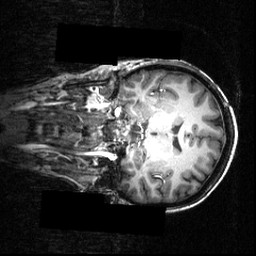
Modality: T1w
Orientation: coronal
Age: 24
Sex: female
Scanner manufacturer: siemens
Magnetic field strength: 3.951 T
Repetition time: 1.5 s
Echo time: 0.00335 s